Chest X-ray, PA view. Patient: 74 years old, sex M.
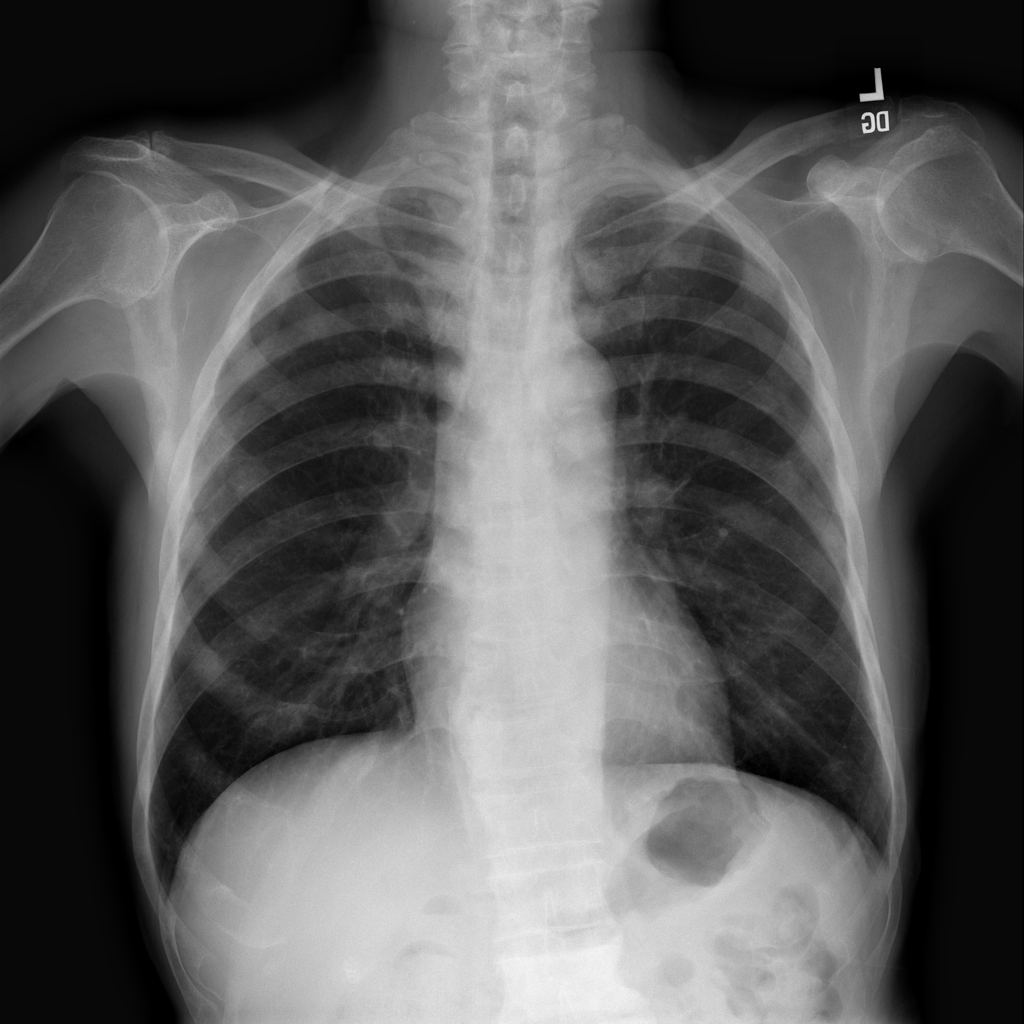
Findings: No Finding